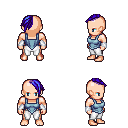
a pixel art fantasy rpg character, male body template, human, light skin, blue vest, white pants, blue long mohawk hairstyle, white cloth bracers, four views (front, back, left, right), 2x2 character sprite sheet, small pixel art, hard edges, no anti-aliasing